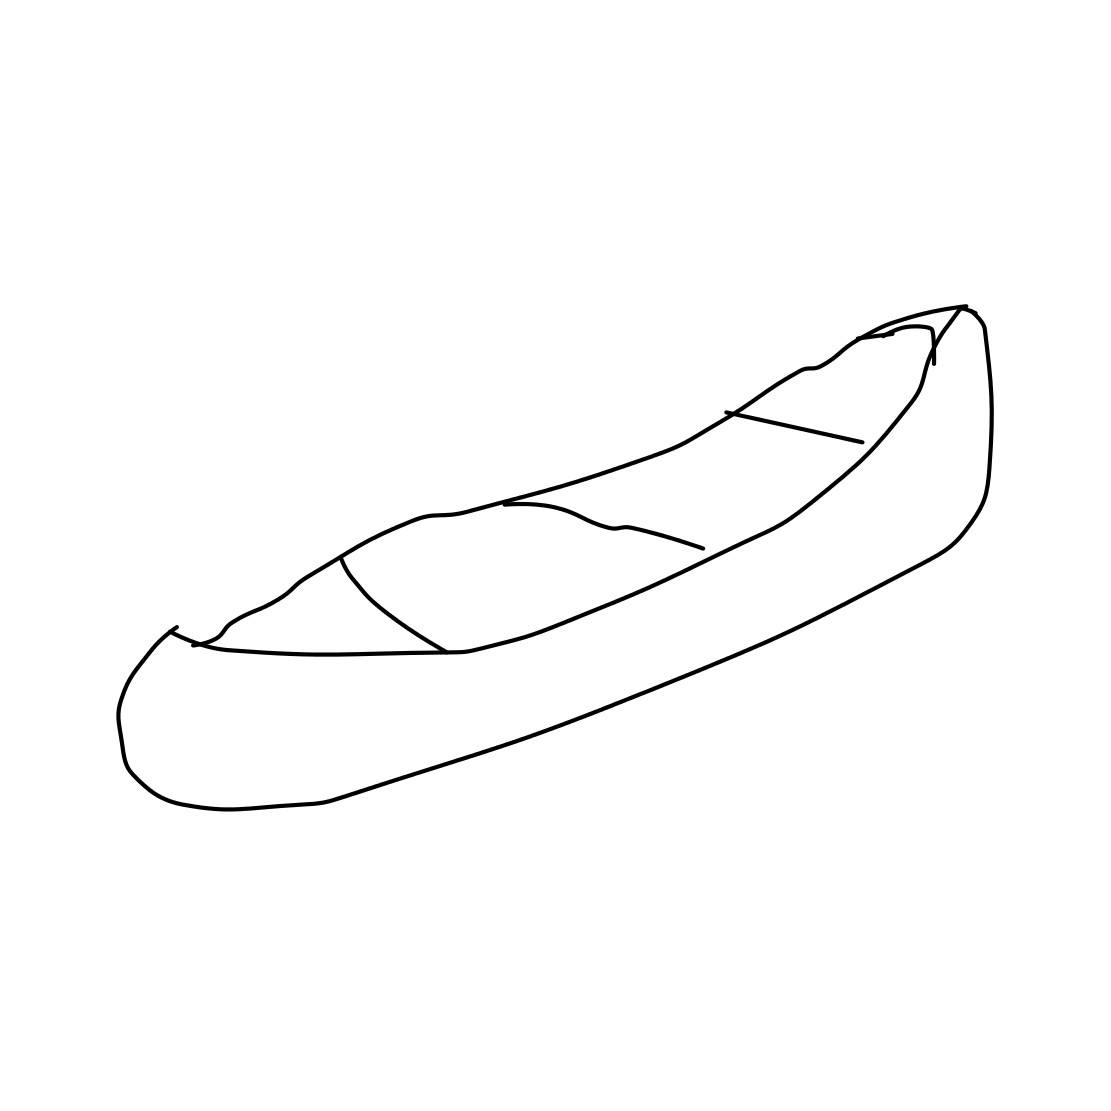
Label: canoe